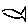
Label: fish